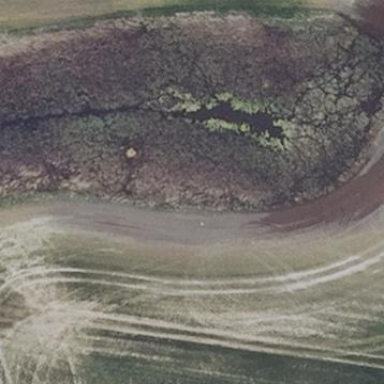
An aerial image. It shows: Swamp in wetland area.